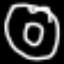
Label: donut